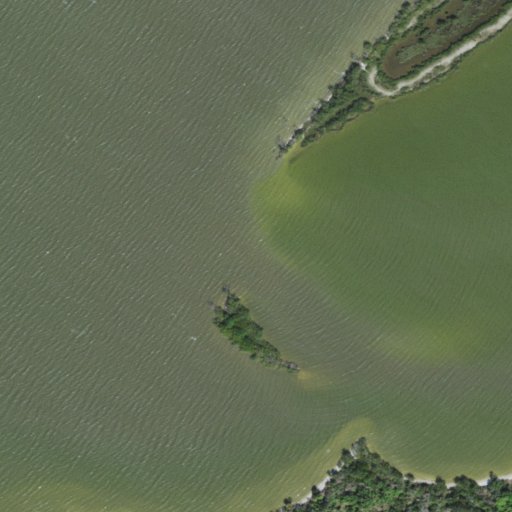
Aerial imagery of cape in Florida named Eddy Point containing open water, herbaceous wetlands, woody wetlands, medium intensity development, and low intensity development